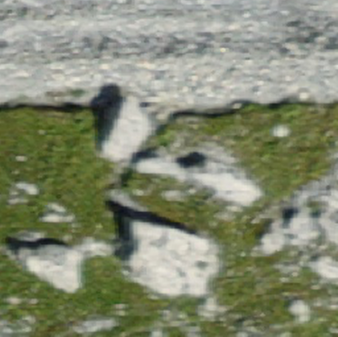
Label: bouldering_area